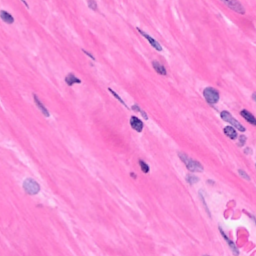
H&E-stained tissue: Breast